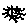
Label: sun